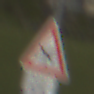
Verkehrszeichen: FlugbetriebRechts
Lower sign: ZeitangabenOhneBeschraenkungAufWochentage2
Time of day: MorningAfternoon
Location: Outdoor (Suburban)
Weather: PartlyCloudy
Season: NotSpecified
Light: Natural